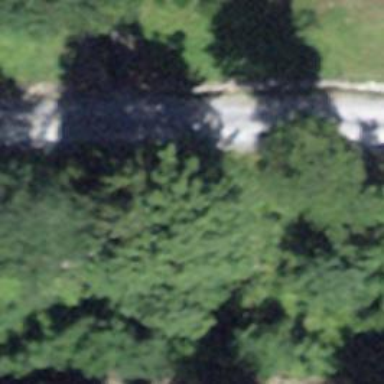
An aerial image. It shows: Culvert tunnel.